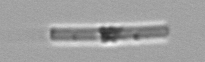
Label: Leptocylindrus